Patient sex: M
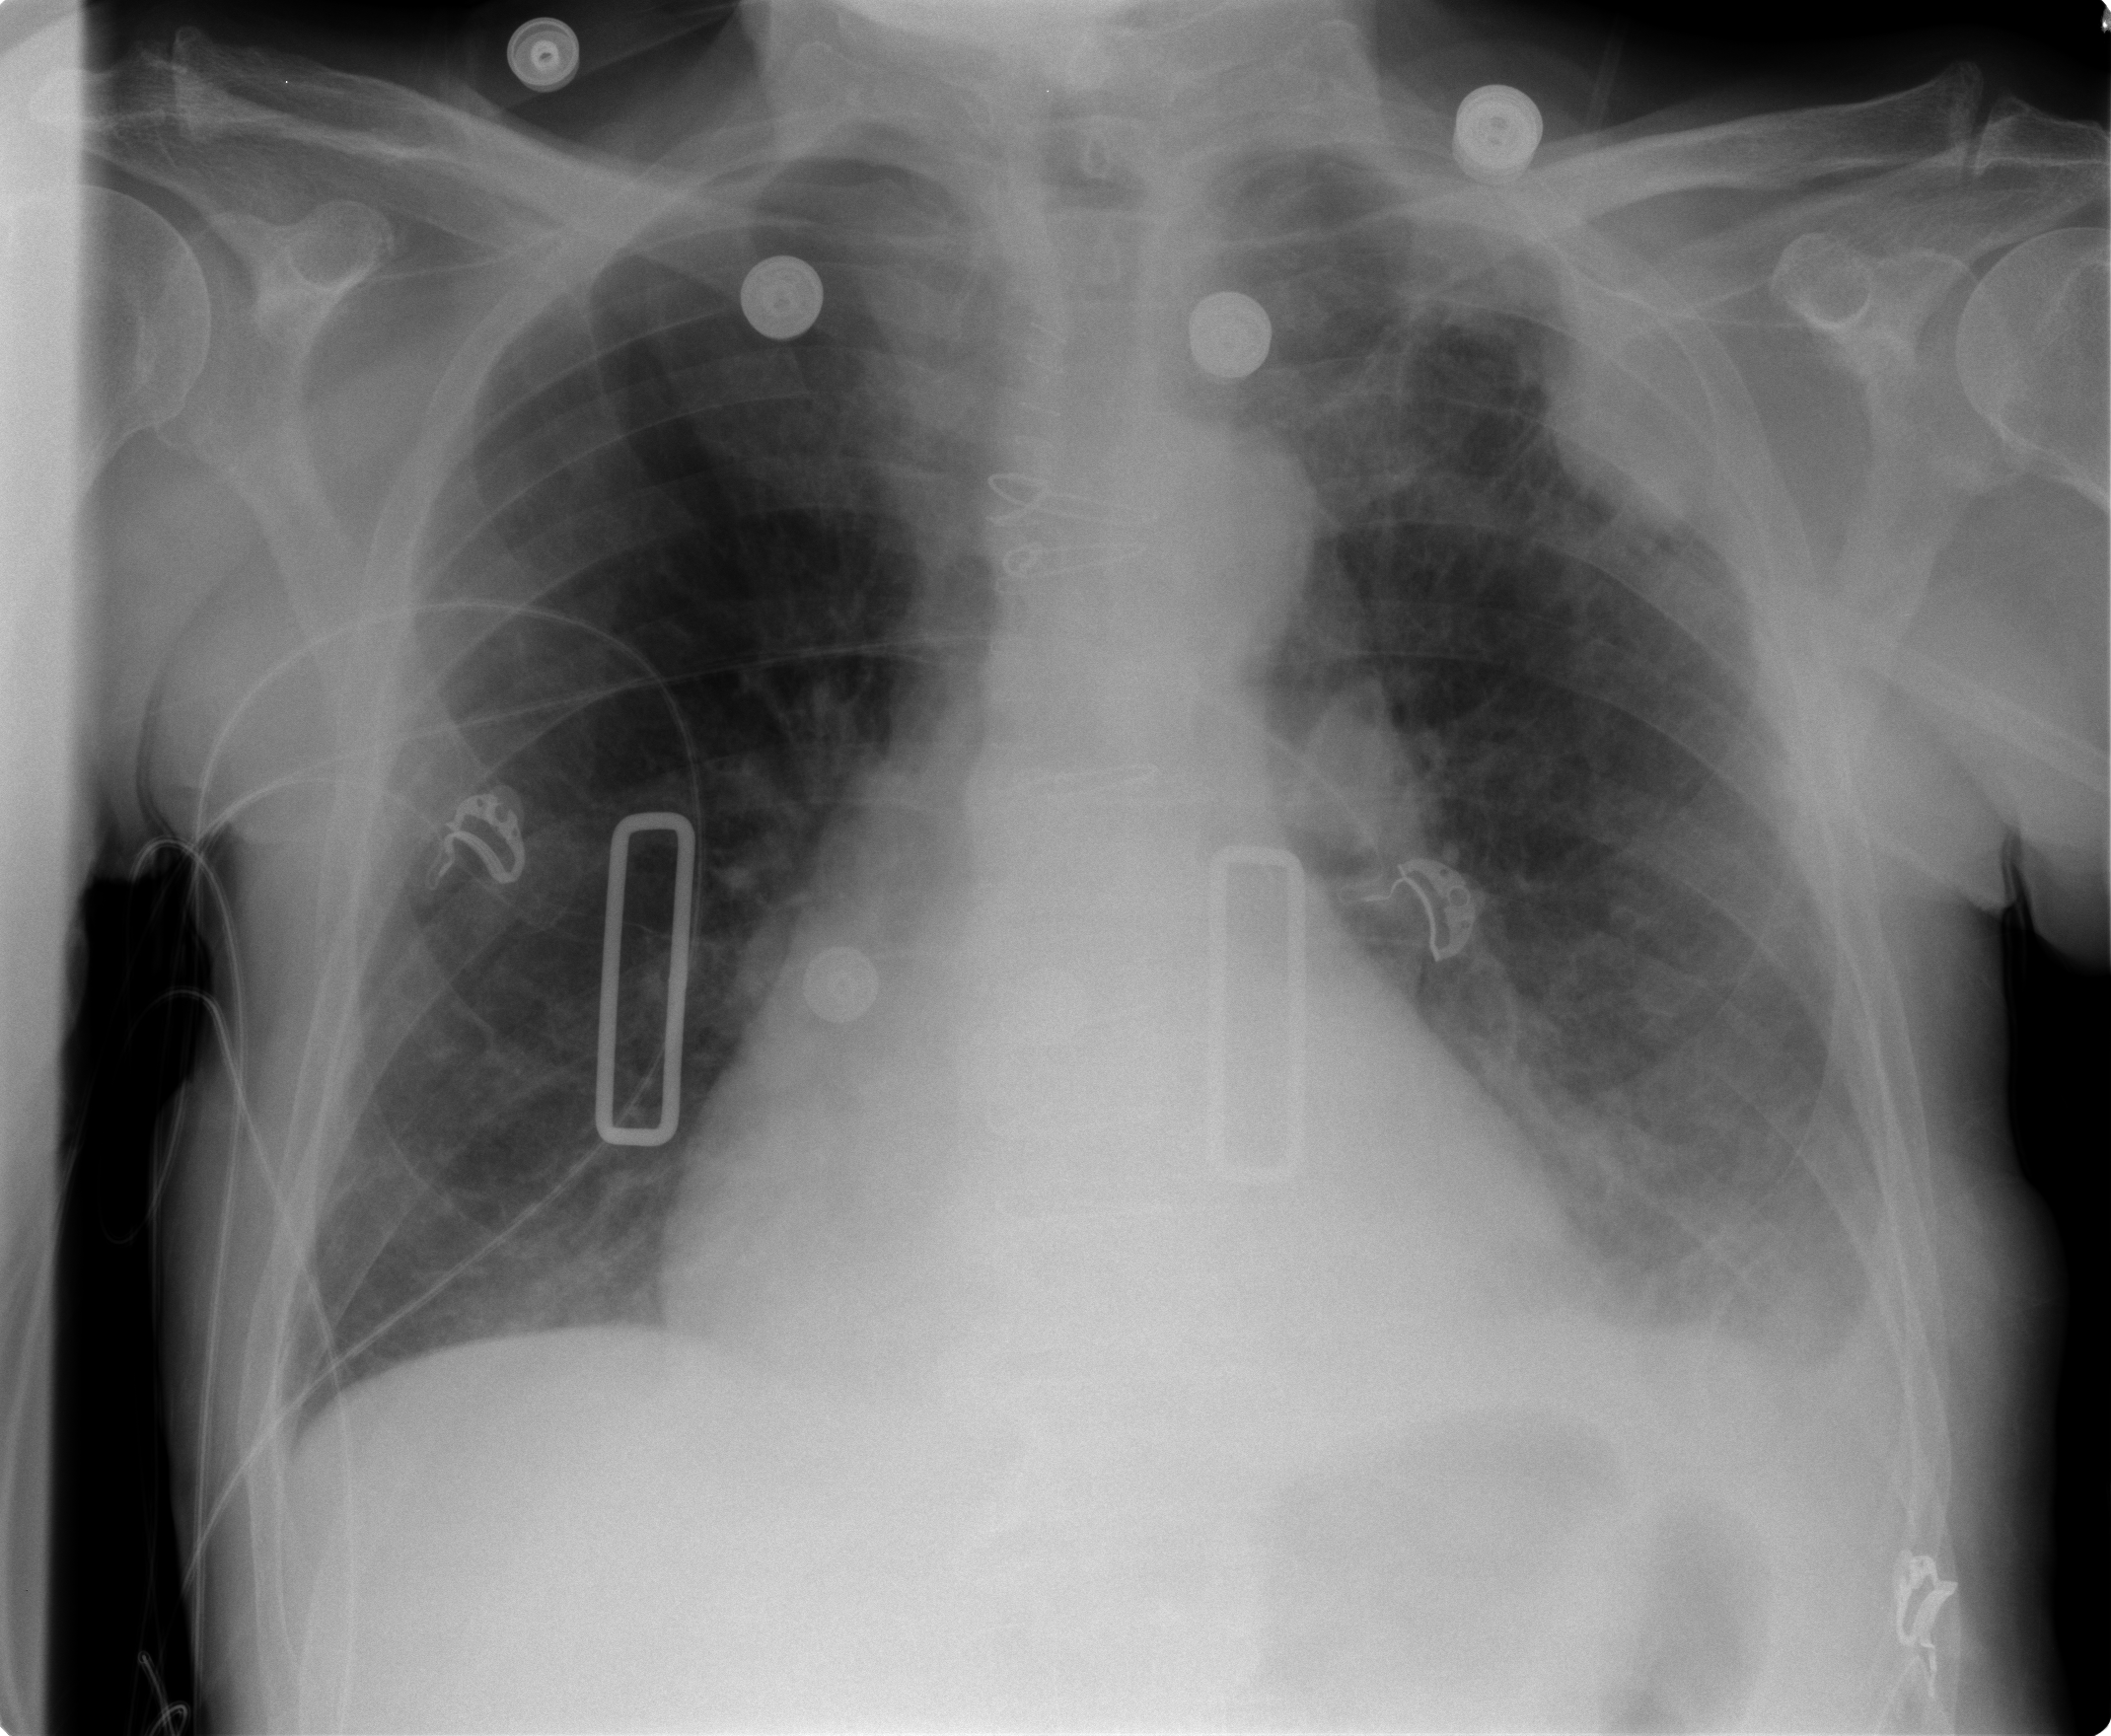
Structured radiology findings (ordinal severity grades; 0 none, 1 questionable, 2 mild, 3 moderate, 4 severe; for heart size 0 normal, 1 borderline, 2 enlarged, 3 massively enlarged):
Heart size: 2
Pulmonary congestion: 2
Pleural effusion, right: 0
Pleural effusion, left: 2
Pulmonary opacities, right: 2
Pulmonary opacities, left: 2
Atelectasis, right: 2
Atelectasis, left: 2